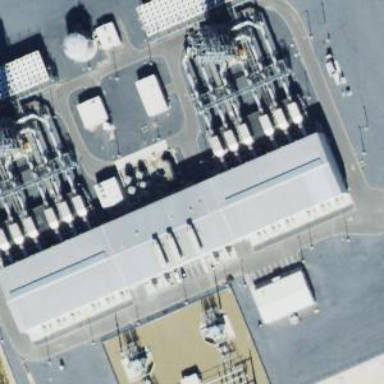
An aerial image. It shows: Gas-powered generator.